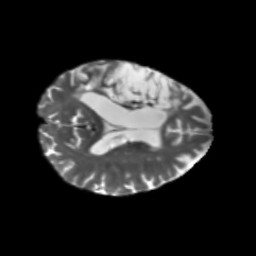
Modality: T2w
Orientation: axial
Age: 66
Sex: female
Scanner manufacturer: siemens
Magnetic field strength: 3 T
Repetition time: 5.47 s
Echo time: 0.0854 s